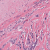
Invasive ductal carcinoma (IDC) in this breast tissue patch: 1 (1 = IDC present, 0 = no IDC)